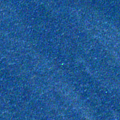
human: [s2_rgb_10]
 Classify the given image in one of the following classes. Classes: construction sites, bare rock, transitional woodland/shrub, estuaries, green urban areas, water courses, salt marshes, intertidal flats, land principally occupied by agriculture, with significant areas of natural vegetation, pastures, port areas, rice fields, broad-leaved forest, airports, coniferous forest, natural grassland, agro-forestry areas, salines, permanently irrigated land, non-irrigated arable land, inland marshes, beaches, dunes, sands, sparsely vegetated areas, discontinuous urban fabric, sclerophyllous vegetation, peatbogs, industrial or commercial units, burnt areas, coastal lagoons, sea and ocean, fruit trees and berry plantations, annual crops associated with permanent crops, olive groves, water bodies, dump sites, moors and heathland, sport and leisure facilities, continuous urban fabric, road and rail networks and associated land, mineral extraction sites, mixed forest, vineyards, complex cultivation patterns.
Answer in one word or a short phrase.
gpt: sea and ocean